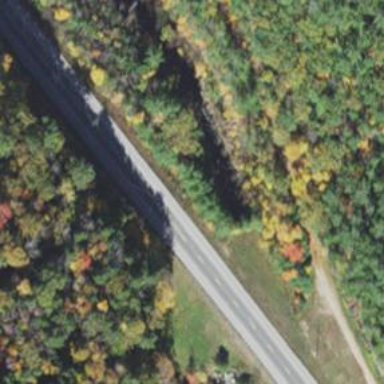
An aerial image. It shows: Asphalt road designated as trunk highway.